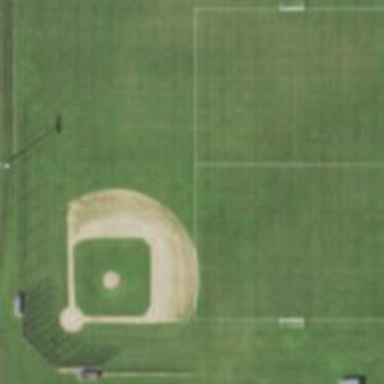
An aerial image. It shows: Baseball pitch for leisure land.